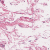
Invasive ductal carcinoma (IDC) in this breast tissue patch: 0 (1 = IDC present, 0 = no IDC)